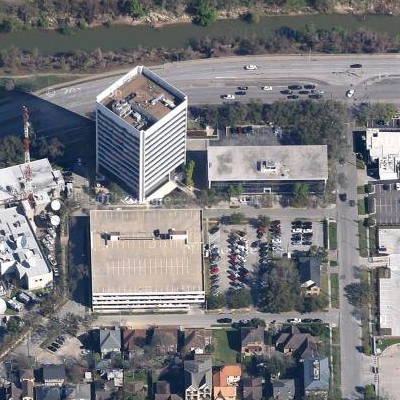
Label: Industry